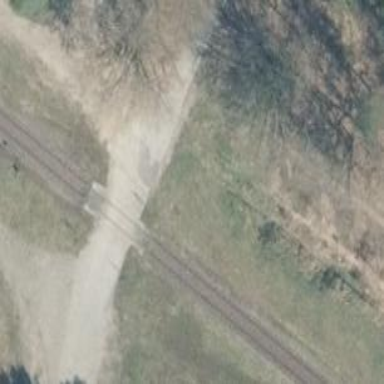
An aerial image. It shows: Level crossing along the railway.